Group 1:
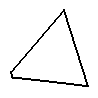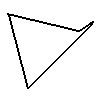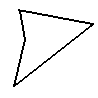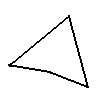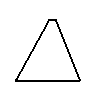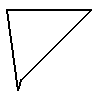
Group 2:
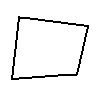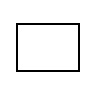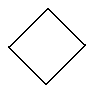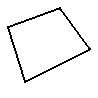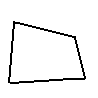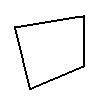
Rule separating the two groups: Quadrilateral that is nearly a triangle vs. typical quadrilateral.
Concepts: approximately, imperfection_small, number, triangle
Author: Harry E. Foundalis